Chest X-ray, PA view. Patient: 23 years old, sex F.
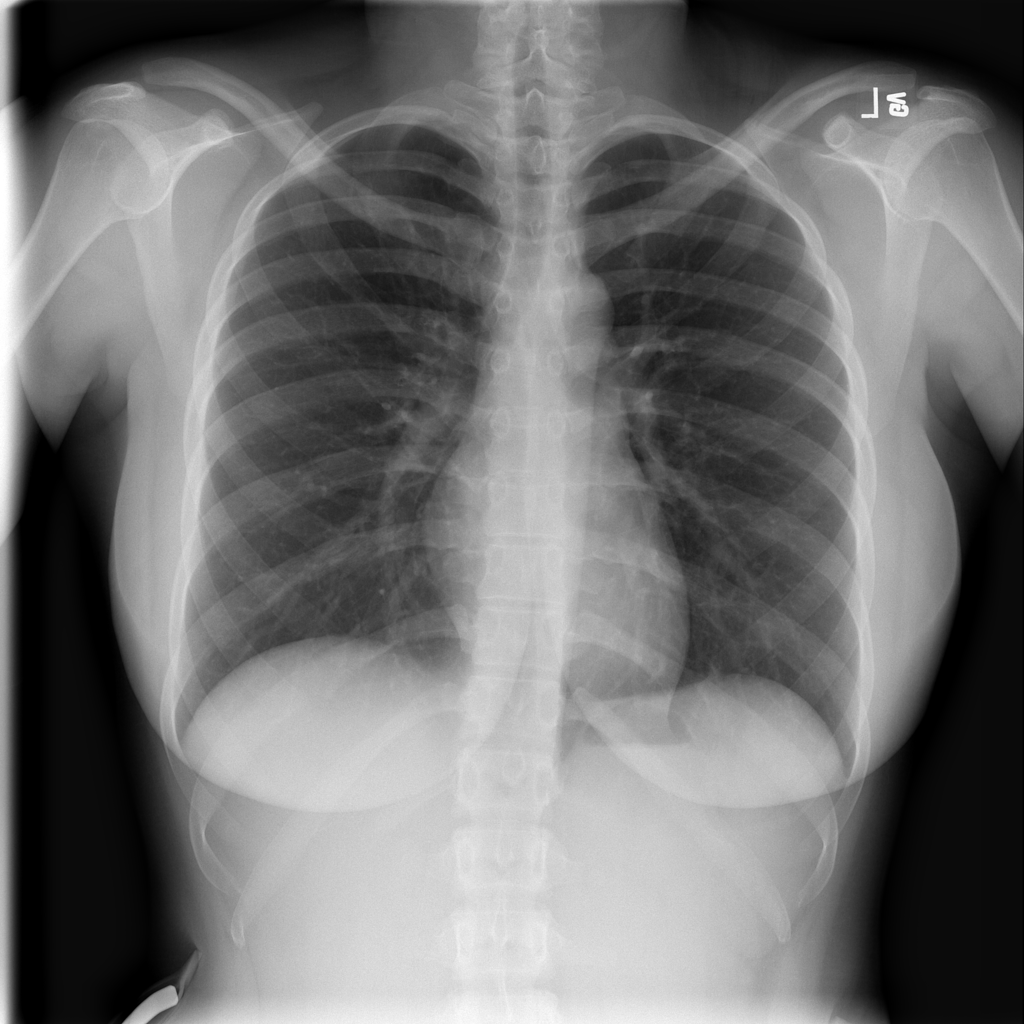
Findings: No Finding